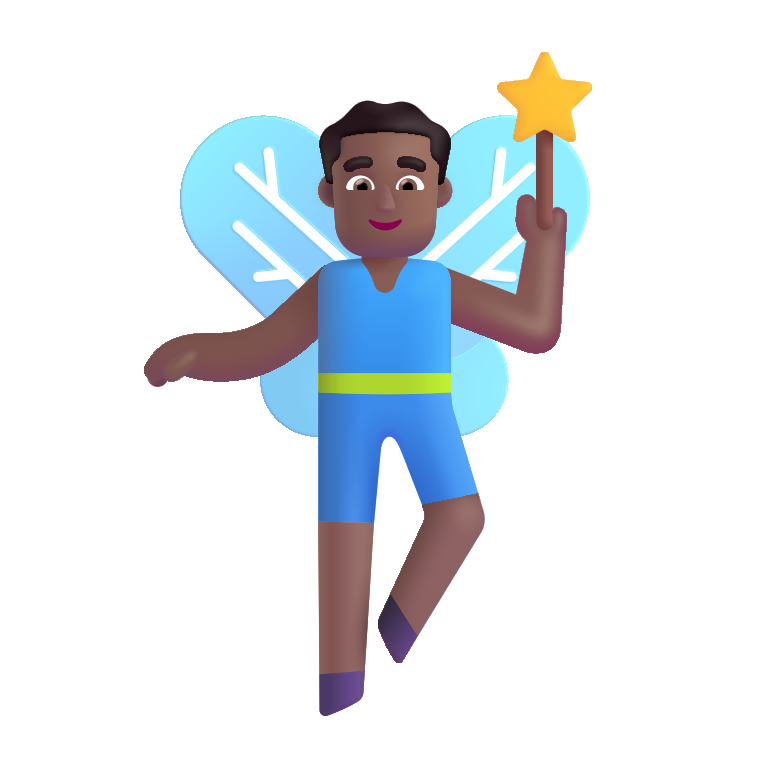
man fairy color  dark